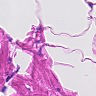
Metastatic tissue present: no